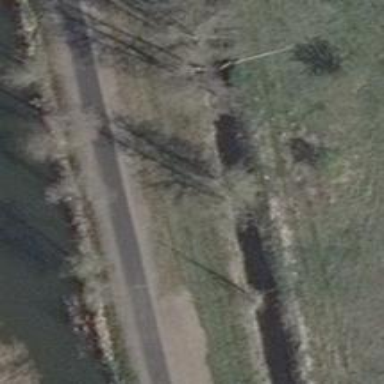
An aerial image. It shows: Row of trees in natural setting.